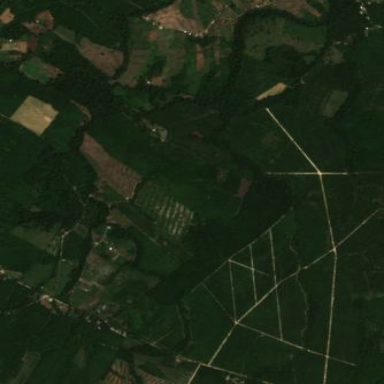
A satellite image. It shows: Orchard filled with oil palms.